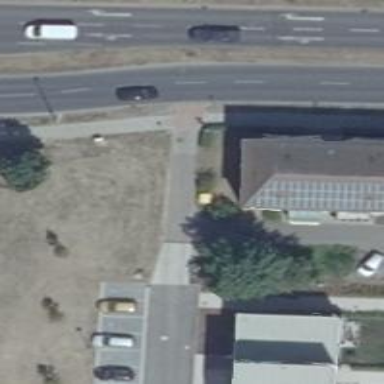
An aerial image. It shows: Asphalt road in living street.